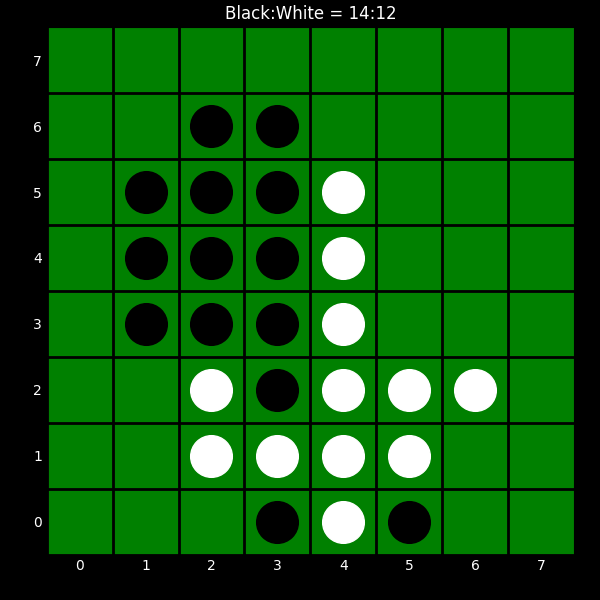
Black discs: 14
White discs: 12